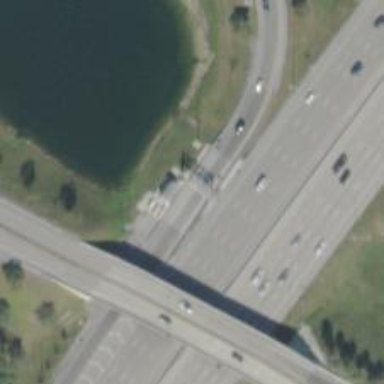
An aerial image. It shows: Toll gantry on the road.